Aerial crown-view tile of a tropical tree (Barro Colorado Island, Panama), acquired 20241112:
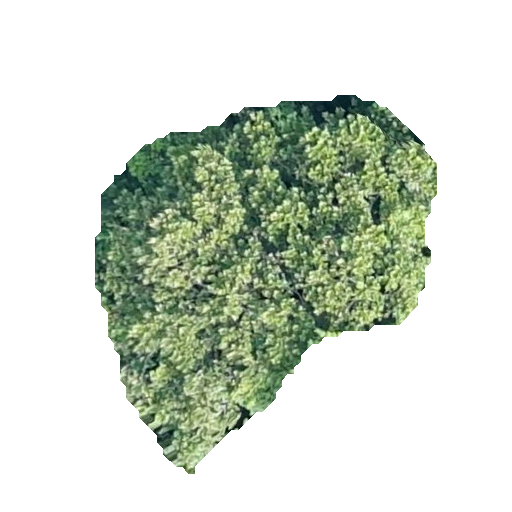
Species: Anacardium excelsum
GBIF accepted scientific name: Anacardium excelsum
Crown area: 130.916 m²